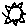
Label: sun